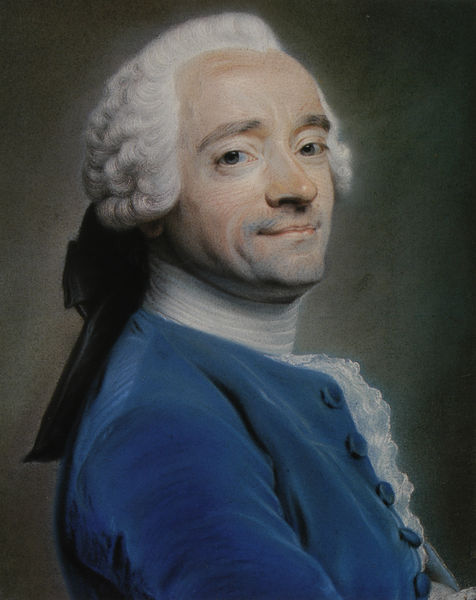
Titel: Selbstporträt
Künstler: Maurice Quentin de La Tour
Standort: Pasadena (California)
Institution: Norton Simon Museum
Schlagwörter: blau, dunkel, gemälde, kopf, mann, weiß, grün, braun, frankreich, frisur, haar, hintergrund, licht, mund, nase, pastell, schwarz, stirn, blick, tuch, schleife, bart, hemd, jacke, wand, arm, augen, barock, falten, gesicht, kragen, samt, spitze, bild, bildnis, herr, portrait, porträt, auge, haare, mantel, adel, spitzen, augenbrauen, england, frontal, kinn, knopf, lippe, lippen, locke, locken, puder, seide, perücke, lächeln, haarband, französisch, kaiser, zopf, sitzt, faltenwurf, edel, rüschen, knöpfe, dreiviertelprofil, knopfleiste, selbstporträt, lider, hoch, gross, künstler, lockig, selbstbildnis, grinsen, halbprofil, doppelkinn, portät, viertelprofil, halsbinde, brustansicht, wien, edelmann, haarschleife, preußen, anmutig, franzose, schwaz, preussisch, jabot, tour, verschmitzt, weisse haare, gemäde, zufrieden, la tour, lächelt, portärt, fruszr, frontal ansicht, homme, jabott, de la tour, perückke, läceln, mittelalt, grüner hintergrund, fasd, sdfsda, aufrechte haltung, feine kleidung, homme d esprit, lnöpfe, markante gesichtszüge, mittleren alter, rüscjhen, schwarzes haarband, unkle augen, wesse haare, aldel, fraontal, öffizier